Question: I'm trying to extend the jQuery UI Accordion widget with a close button on some menu headers, like this:

I've added the close button using a font-awesome icon, so the HTML looks roughly like this:
'''
<div id="main-menu" data-menucloser="urltohandlecleanup">
<div>
<div class="clear-fix">
<div style="float: left;">System Management</div>
<div style="float: right;">&nbsp;</div>
</div>
</div>
<div><ul>
<li><a href="url">Sub Menu Item 1</a></li>
<li><a href="url">Sub Menu Item 2</a></li>
</ul></div>
<div>
<div class="clear-fix">
<div style="float: left;">My Tenant</div>
<div style="float: right;">&nbsp;</div>
</div>
</div>
<div><ul>
<li><a href="url">Sub Menu Item 1</a></li>
<li><a href="url">Sub Menu Item 2</a></li>
</ul></div>
<div>
<div class="clear-fix">
<div style="float: left;">Green Account</div>
<div style="float: right;"><i class="fa fa-times-circle menu-closer" data-close="thing to close"></i></div>
</div>
</div>
<div><ul>
<li><a href="url">Sub Menu Item 1</a></li>
<li><a href="url">Sub Menu Item 2</a></li>
</ul></div>
</div>
'''
I've set up my jQuery to attach a click event to the close button, like this:
'''
$(function() {
$("#main-menu").on("click", ".ui-accordion .menu-closer", function() {
var url = $("#main-menu").attr("data-menucloser");
var payload = $.param({ close: $(this).attr("data-close") });
var itemToClose = $(this).closest(".ui-accordion-header");
$.ajax({
url: url,
type: "POST",
data: payload,
contentType: "application/x-www-form-urlencoded; charset=UTF-8",
dataType: "json"
}).done(function(data) {
if (data.result == "done") {
itemToClose.next().remove();
itemToClose.remove();
}
});
});
});
'''
However, my click event handler doesn't get hit. I'm guessing because it's overriden by the widget itself with a preventDefault()... so how can I attach an event handler to my icon?
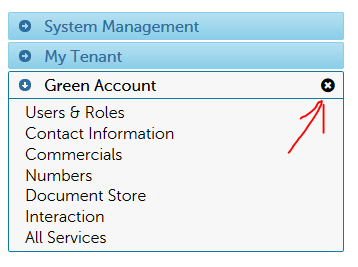
Answer: Check this <URL>.
'''
this should Help.
'''